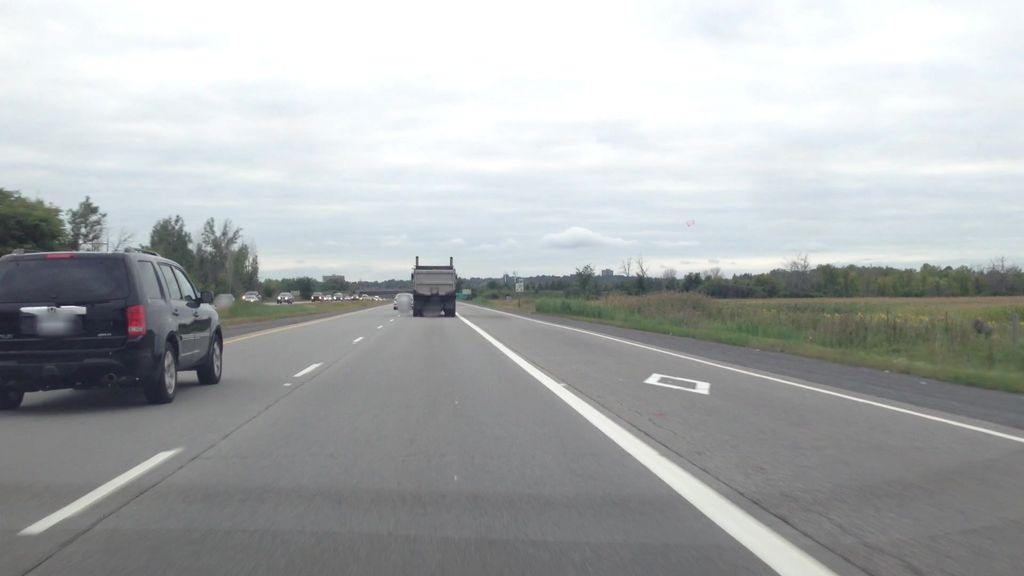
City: ottawa-gatineau